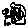
Label: triangle